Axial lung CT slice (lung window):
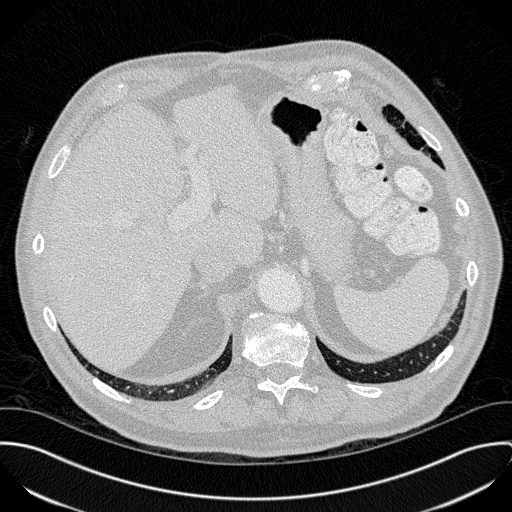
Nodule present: no